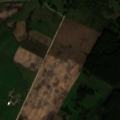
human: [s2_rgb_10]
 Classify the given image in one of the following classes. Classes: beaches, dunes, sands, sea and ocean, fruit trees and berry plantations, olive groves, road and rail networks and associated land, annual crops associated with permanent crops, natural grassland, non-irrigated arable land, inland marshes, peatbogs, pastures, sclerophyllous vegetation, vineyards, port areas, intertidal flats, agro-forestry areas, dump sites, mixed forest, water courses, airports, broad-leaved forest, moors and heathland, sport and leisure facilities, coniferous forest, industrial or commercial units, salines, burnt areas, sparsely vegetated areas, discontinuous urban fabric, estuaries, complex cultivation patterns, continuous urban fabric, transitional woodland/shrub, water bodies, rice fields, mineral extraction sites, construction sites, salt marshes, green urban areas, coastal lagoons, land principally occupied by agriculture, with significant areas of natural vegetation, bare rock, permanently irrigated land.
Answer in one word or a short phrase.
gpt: non-irrigated arable land, pastures, complex cultivation patterns, land principally occupied by agriculture, with significant areas of natural vegetation, coniferous forest